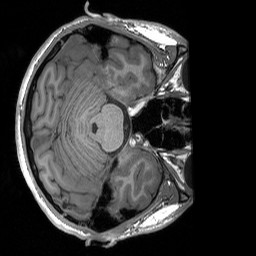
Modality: T1w
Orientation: axial
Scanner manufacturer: siemens
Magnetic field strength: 3 T
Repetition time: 1.76 s
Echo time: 0.0022 s